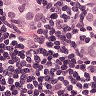
Metastatic tissue present: yes